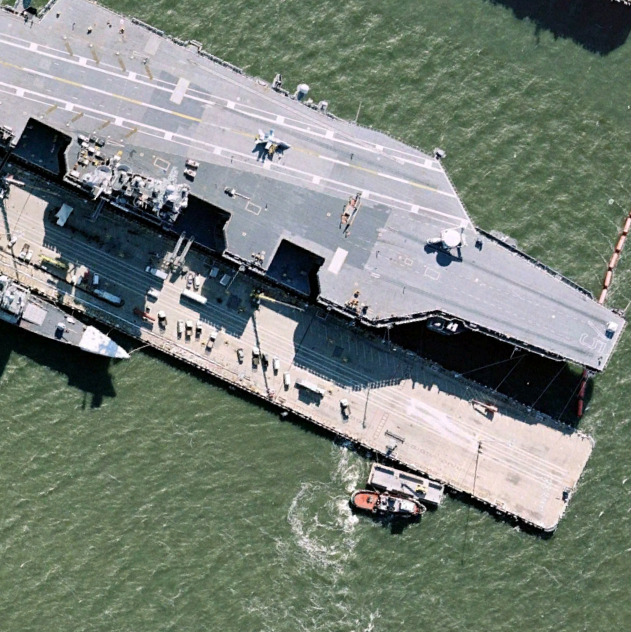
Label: aircraft_carrier